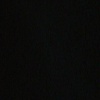
Label: space